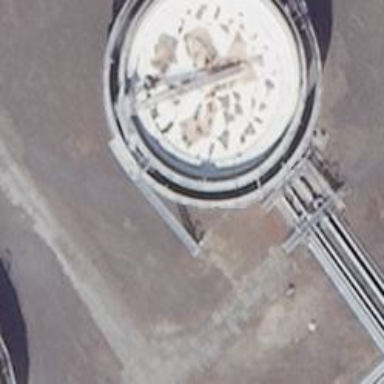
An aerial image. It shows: Storage tank which is man-made and housed in building.